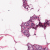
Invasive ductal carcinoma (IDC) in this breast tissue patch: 0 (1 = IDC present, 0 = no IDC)